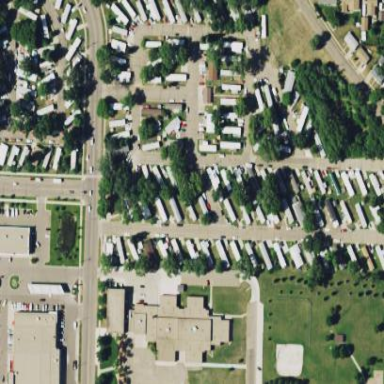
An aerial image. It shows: Residential area designated as trailer park.